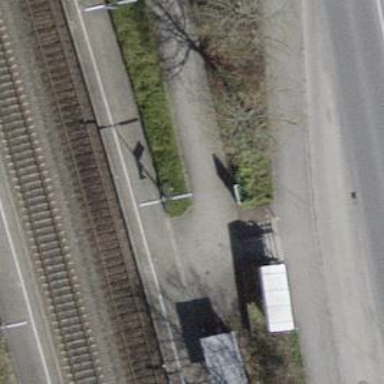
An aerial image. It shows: Path with paving stones and ramp.